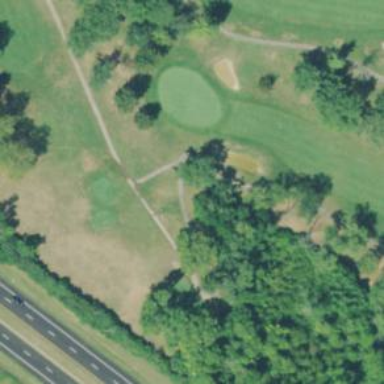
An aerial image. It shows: Path for both road and golf.